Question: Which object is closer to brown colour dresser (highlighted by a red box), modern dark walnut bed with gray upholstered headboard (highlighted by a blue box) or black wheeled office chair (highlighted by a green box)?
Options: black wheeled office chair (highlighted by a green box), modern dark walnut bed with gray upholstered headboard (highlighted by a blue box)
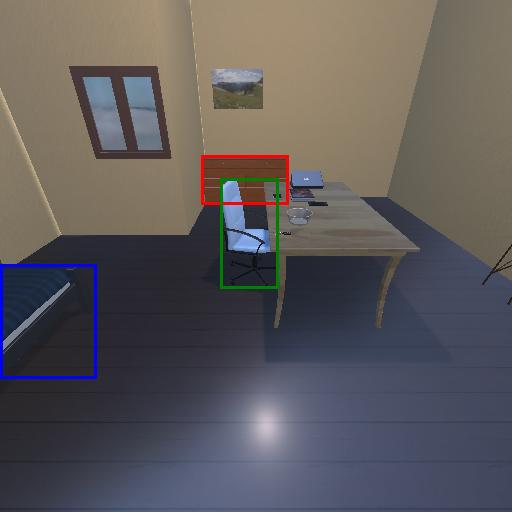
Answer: black wheeled office chair (highlighted by a green box)